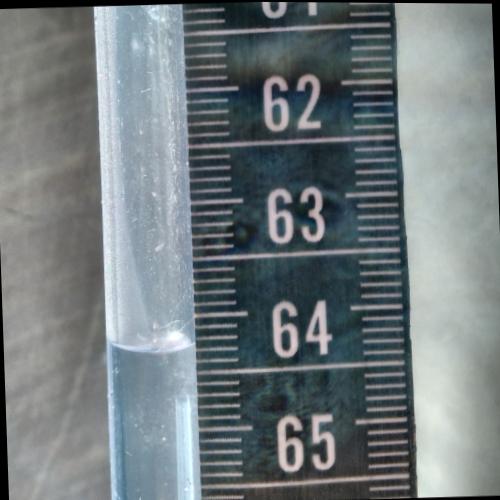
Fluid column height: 64.3 cm